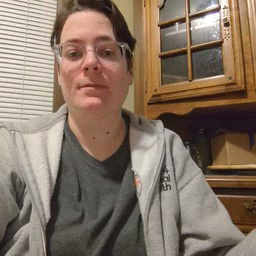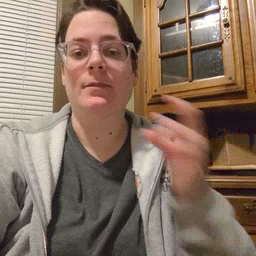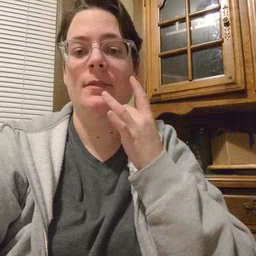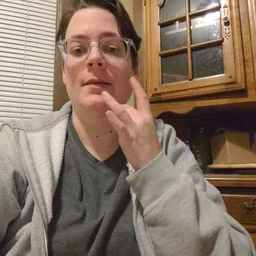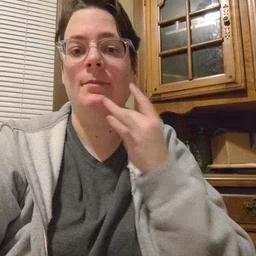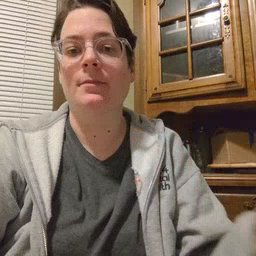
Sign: lamp